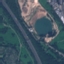
Land use / land cover: Highway